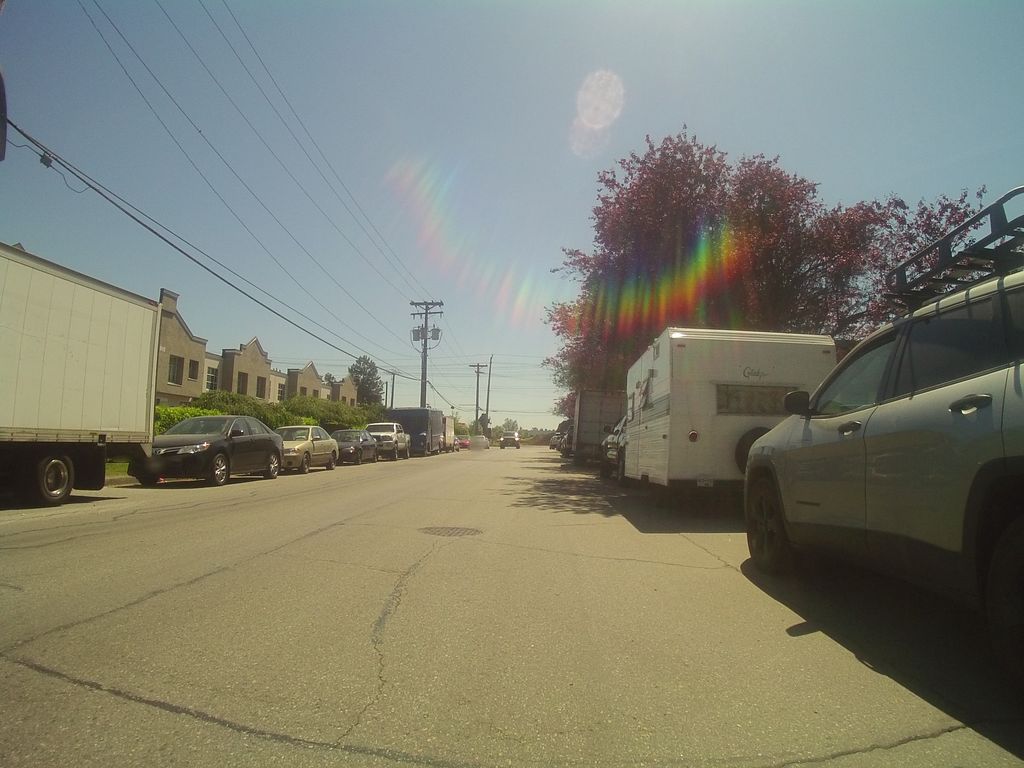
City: vancouver